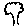
Label: tree